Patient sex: F
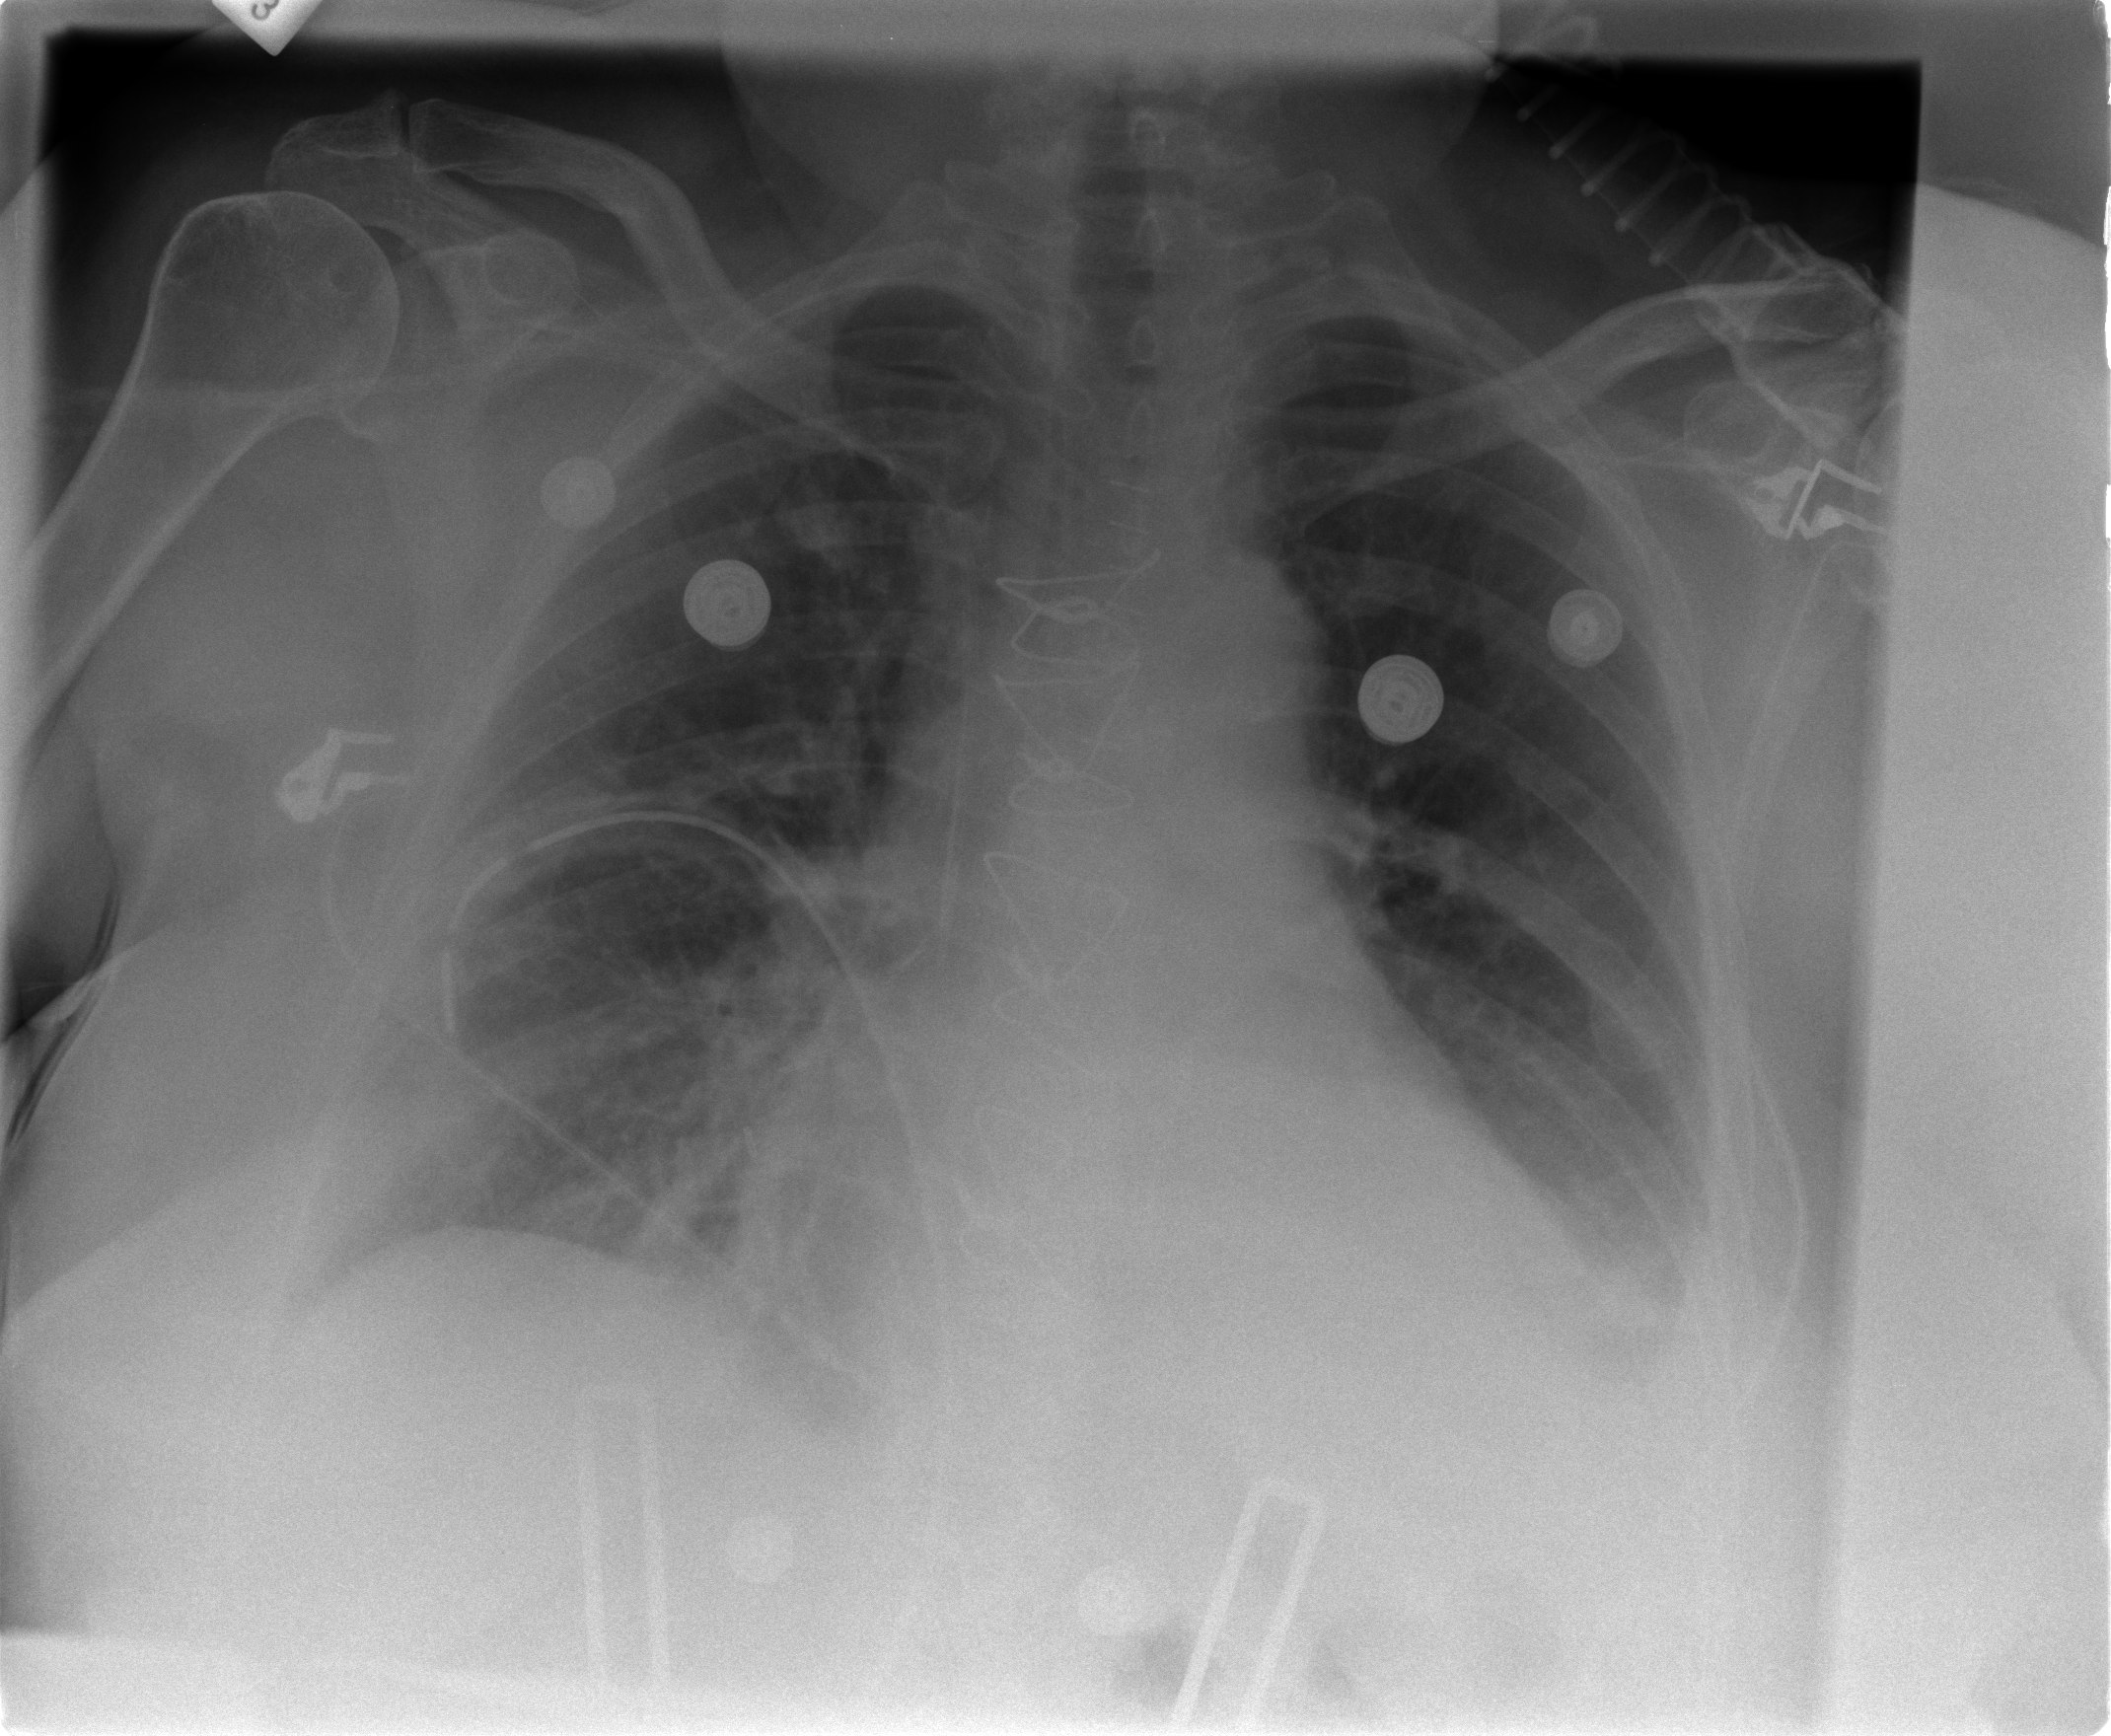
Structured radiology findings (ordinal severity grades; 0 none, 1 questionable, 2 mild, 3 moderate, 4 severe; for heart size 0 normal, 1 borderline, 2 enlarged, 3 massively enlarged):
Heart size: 2
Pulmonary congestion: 2
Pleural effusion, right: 1
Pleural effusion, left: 2
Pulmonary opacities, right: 2
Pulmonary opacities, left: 0
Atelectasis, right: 2
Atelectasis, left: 2